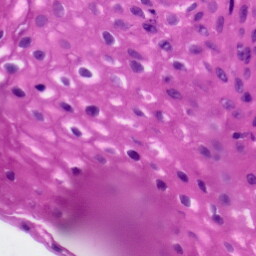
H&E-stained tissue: Tonsil